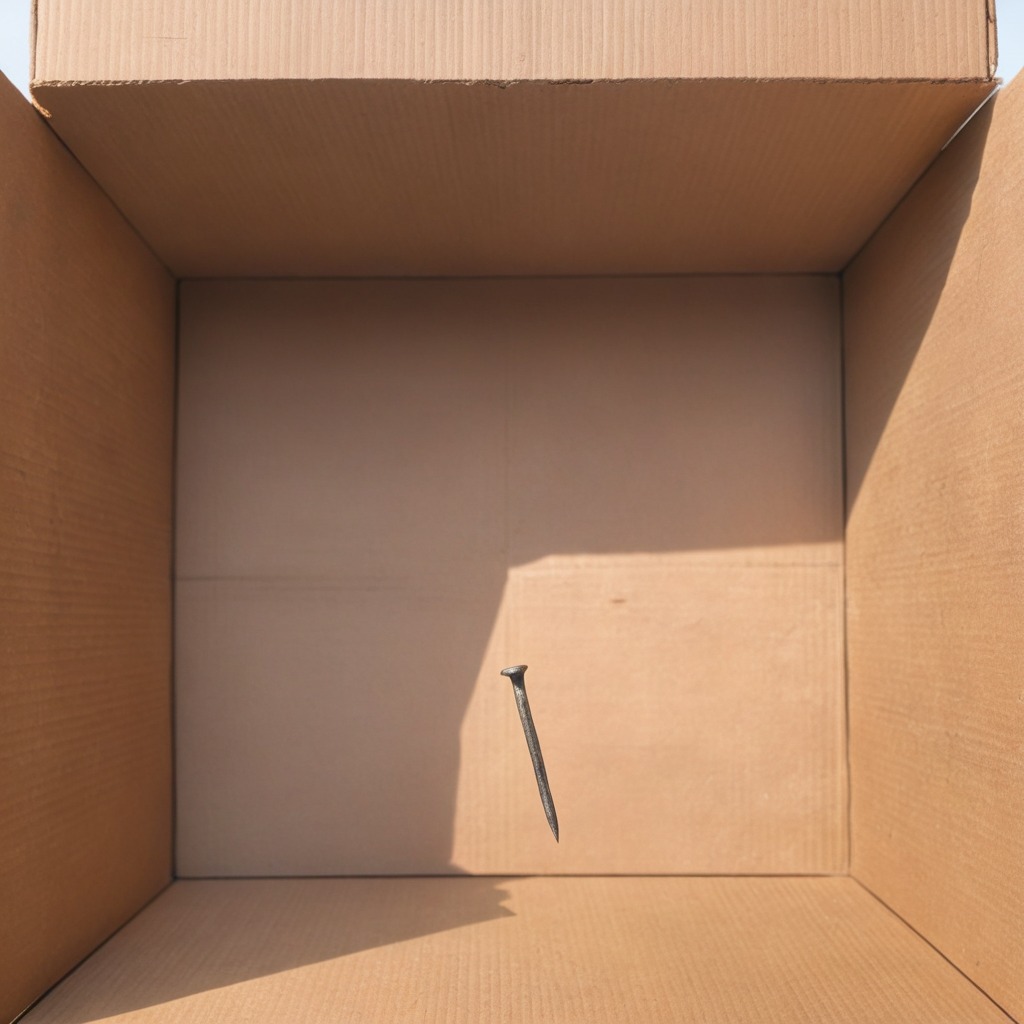
An iron nail is lying on a clean dry cardboard box surface in an outdoor workshop during daytime bright natural light soft shadows slightly creased but